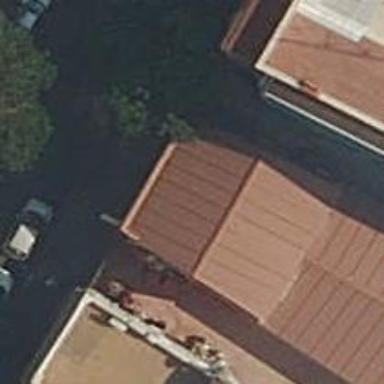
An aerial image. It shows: Car repair shop.